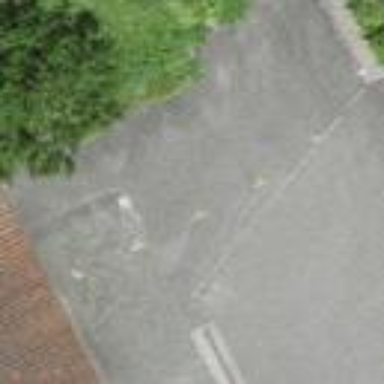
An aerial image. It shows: Street side parking area.